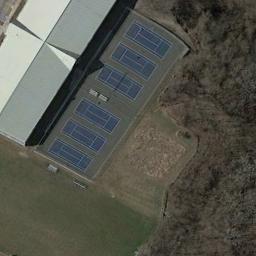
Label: tennis_court